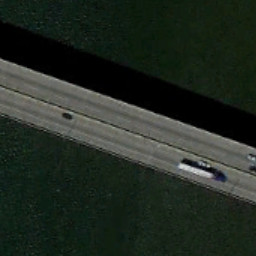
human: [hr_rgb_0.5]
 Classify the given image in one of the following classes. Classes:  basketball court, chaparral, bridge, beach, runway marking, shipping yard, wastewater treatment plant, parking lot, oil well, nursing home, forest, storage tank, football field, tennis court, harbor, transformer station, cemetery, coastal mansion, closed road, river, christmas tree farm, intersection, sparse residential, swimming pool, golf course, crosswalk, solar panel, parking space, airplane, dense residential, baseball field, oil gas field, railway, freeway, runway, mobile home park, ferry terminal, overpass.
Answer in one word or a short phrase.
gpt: bridge